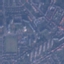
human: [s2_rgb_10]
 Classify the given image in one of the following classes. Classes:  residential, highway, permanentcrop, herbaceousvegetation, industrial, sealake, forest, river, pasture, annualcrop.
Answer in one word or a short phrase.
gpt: Residential